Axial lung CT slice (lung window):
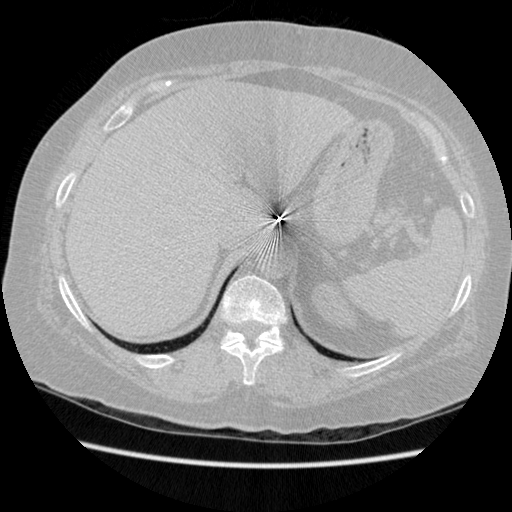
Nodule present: no